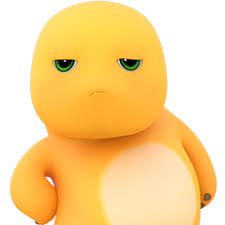
Label: nailong